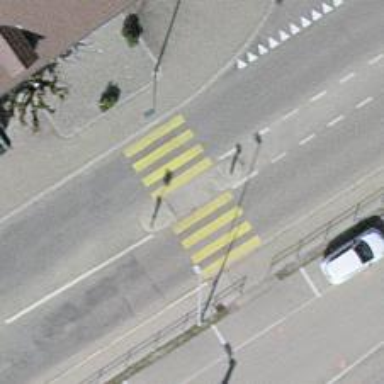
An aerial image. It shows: Marked footway crossing with visible markings.